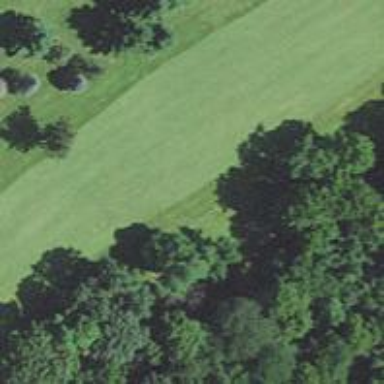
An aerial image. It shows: View of golf hole.